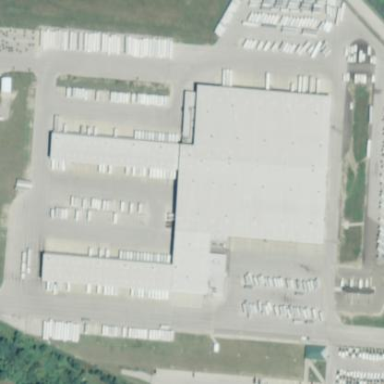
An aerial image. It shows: Logistics area.